Question: I am trying to use the MSSQL JDBC driver to create a simple mapper.
For some reason though, it says that the 'jdbc' package doesn't exist in 'com.microsoft.sqlserver' but as you can see further up in the picture I can import the entire driver just fine.
I've had this issue before but I forgot how to solve it.
How do I fix this?

Just don't be an idiot like me, and remember to include a 'string' instead of a class next time.
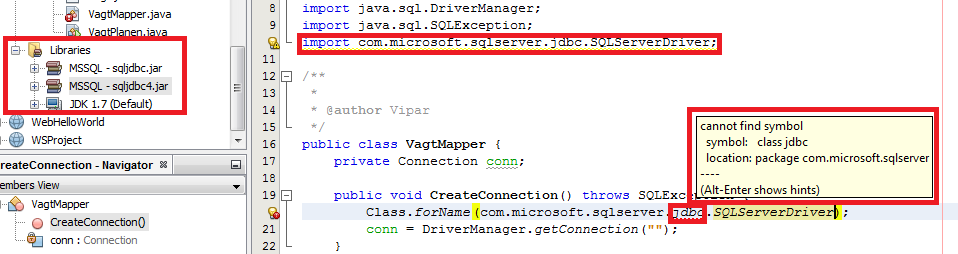
Answer: Class.forname takes a string as parameter.
wrap your com.microsoft.sqlserver.jdbc.SQLServerDriver with ".
code should look like this :
'''
Class.forName("com.microsoft.sqlserver.jdbc.SQLServerDriver");
'''